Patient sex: M
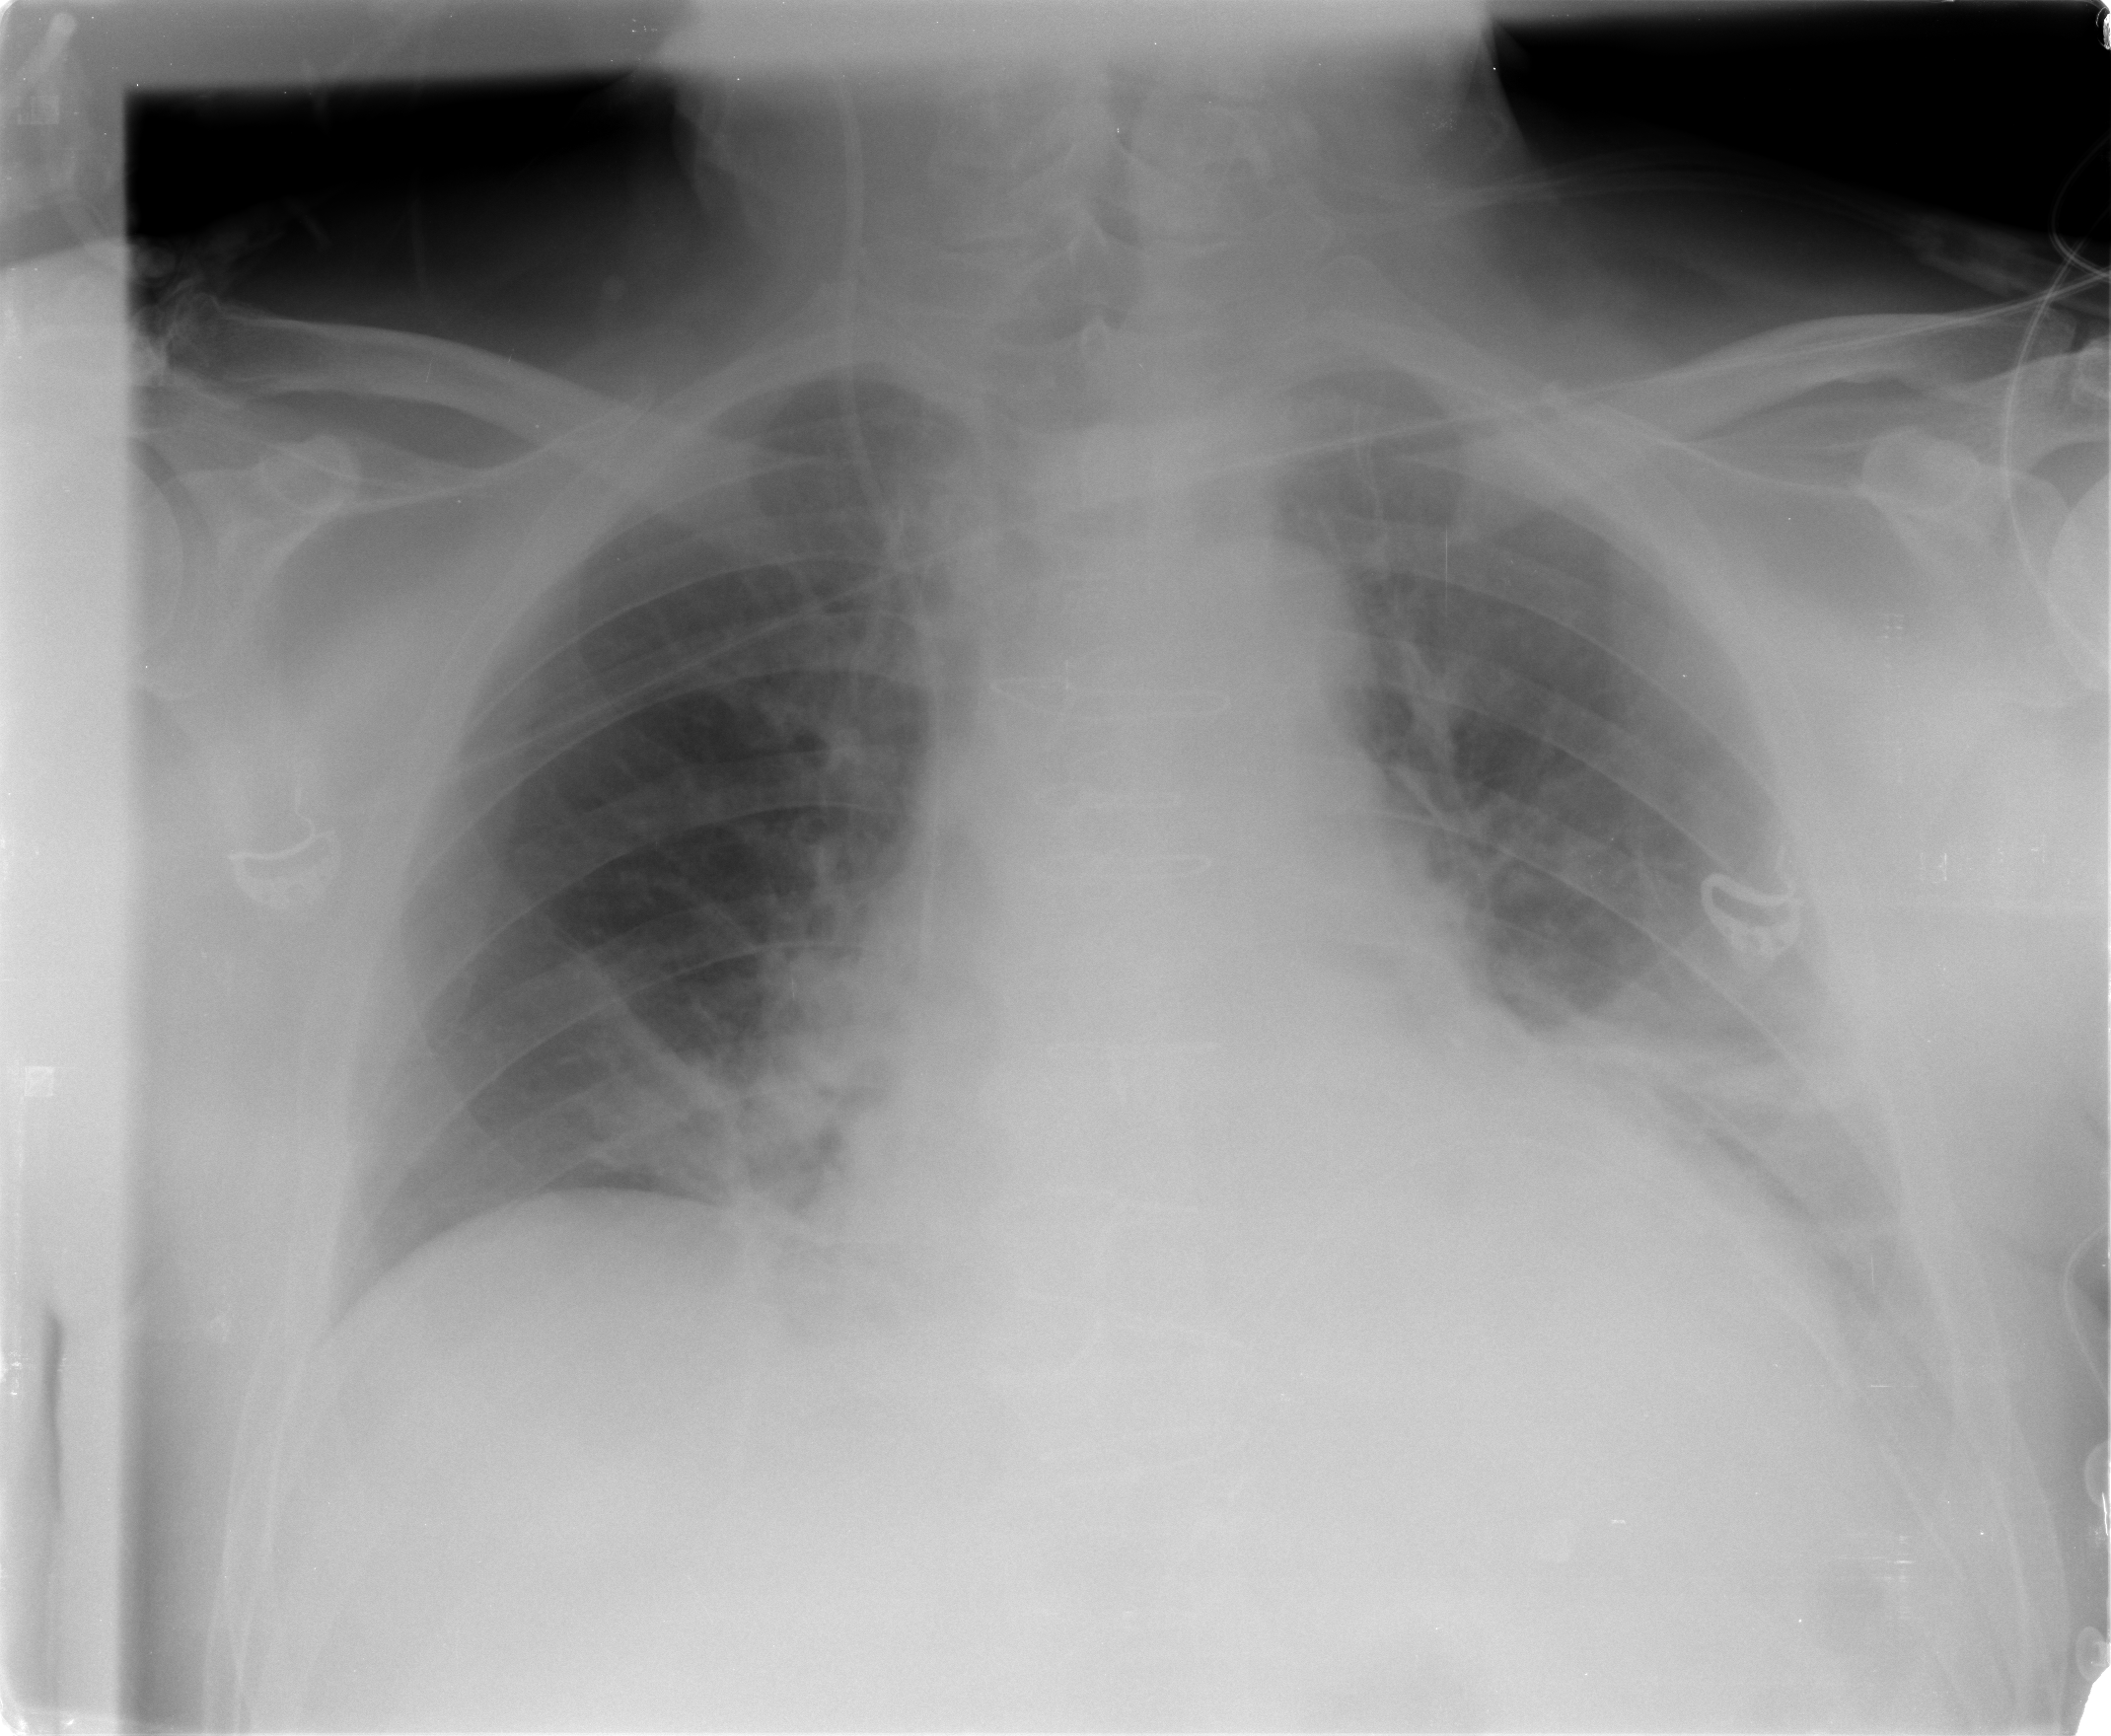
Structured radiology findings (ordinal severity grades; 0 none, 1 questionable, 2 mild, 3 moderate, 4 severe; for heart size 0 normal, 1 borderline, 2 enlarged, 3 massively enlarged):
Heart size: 2
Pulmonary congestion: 2
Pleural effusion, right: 0
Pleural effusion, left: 2
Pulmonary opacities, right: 0
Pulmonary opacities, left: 0
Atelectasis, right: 2
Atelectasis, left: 2